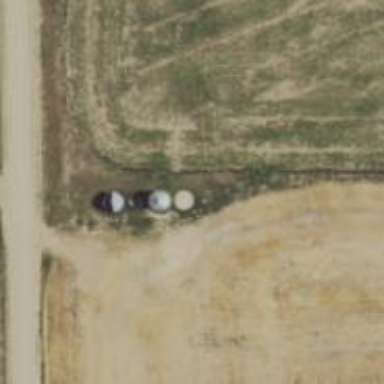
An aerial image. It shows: Silo.